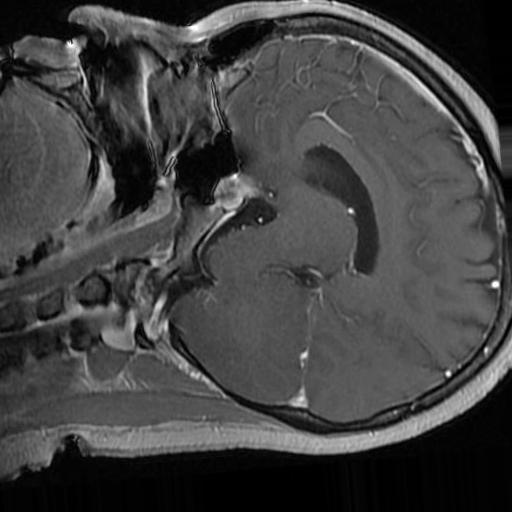
Label: brain_tumor